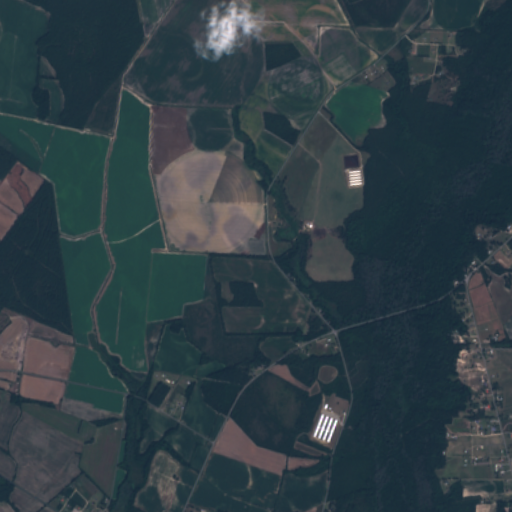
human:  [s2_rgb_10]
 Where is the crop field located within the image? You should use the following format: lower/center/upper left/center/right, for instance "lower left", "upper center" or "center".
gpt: The crop field is located in the lower left of the image.
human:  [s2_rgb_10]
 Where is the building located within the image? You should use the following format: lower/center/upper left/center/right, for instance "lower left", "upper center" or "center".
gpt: There is no building in the image.